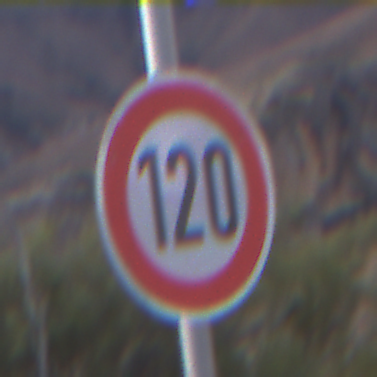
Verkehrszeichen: Geschwindigkeit120
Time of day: Dusk
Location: Outdoor (Nature)
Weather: Clear
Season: NotSpecified
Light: Natural